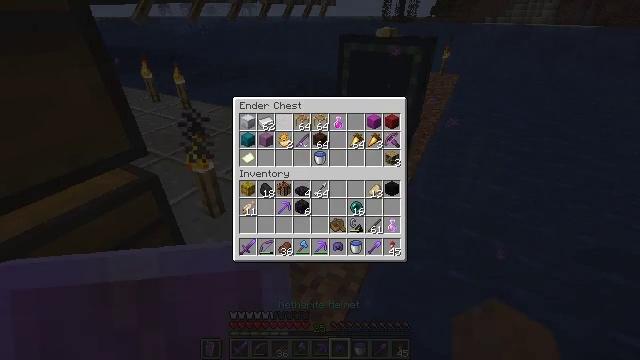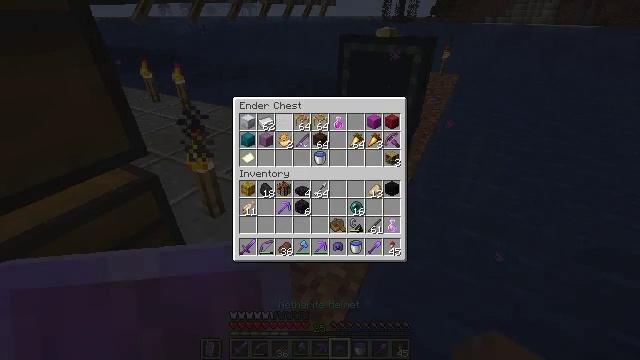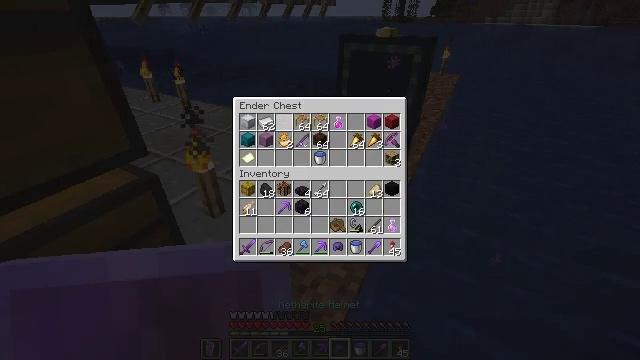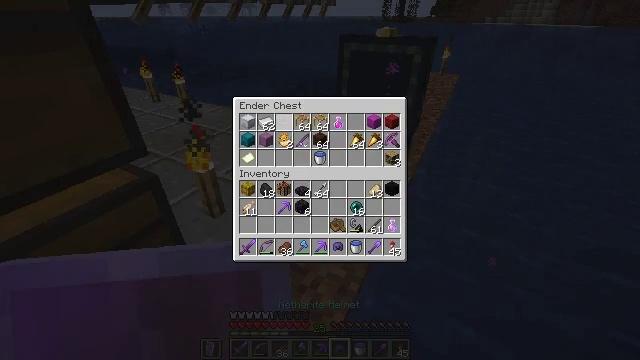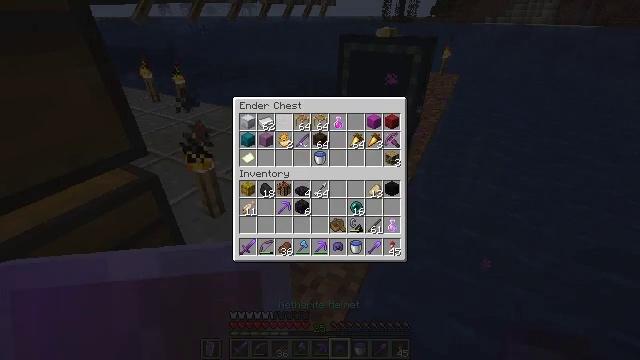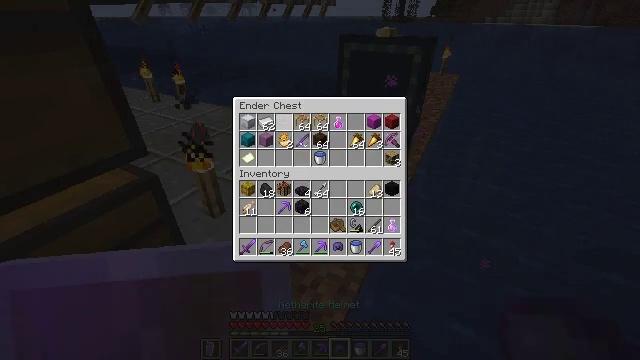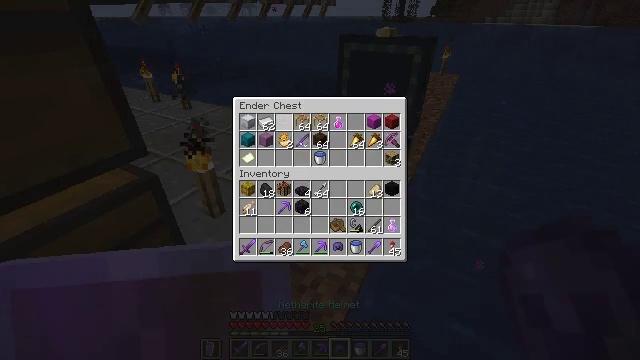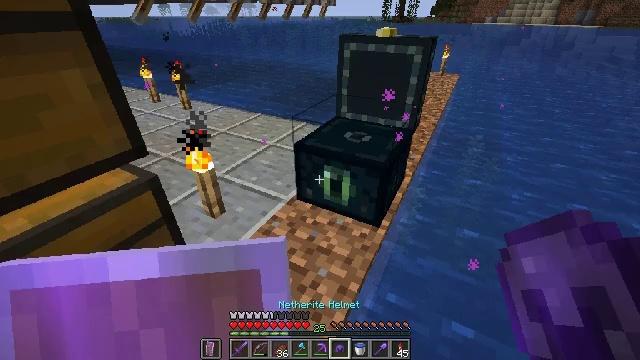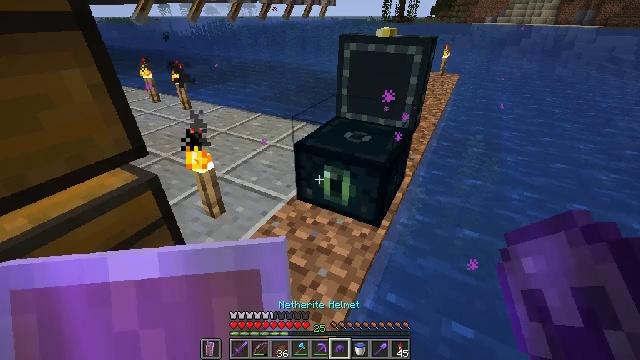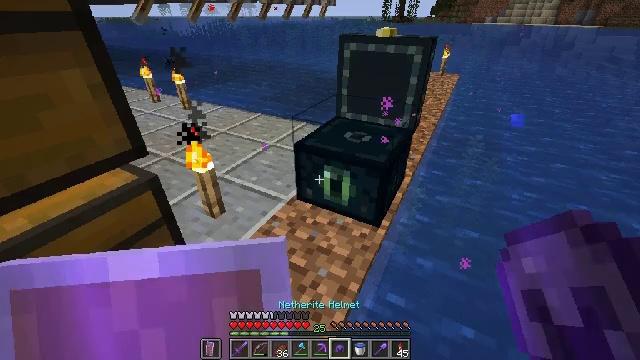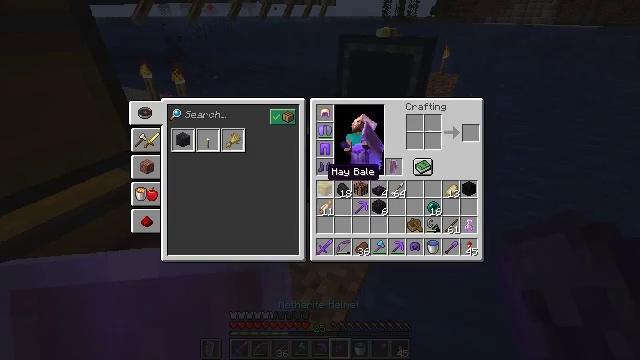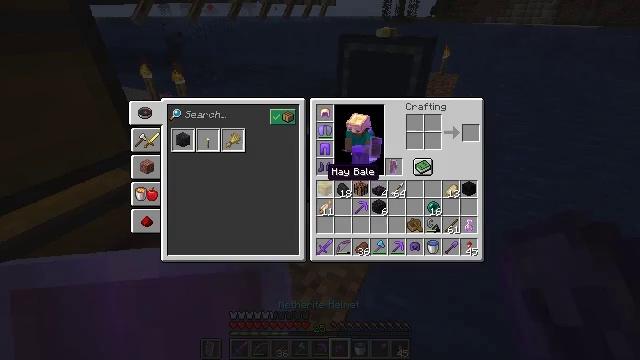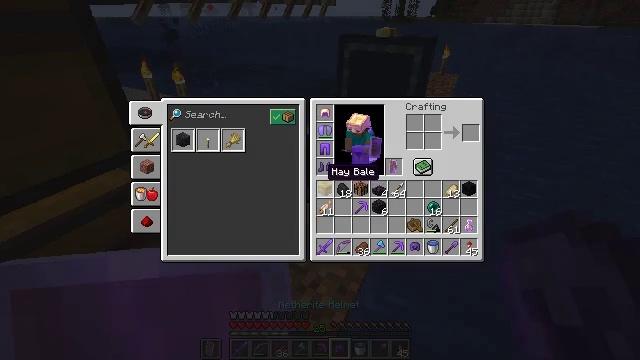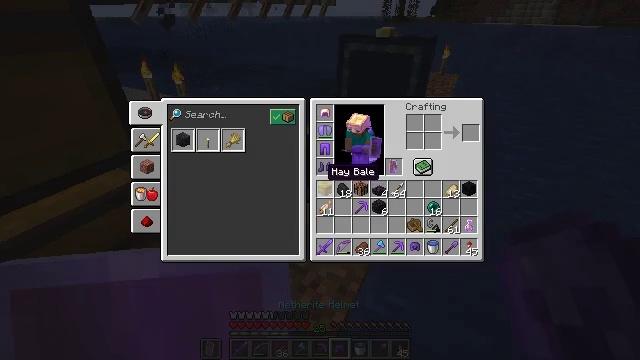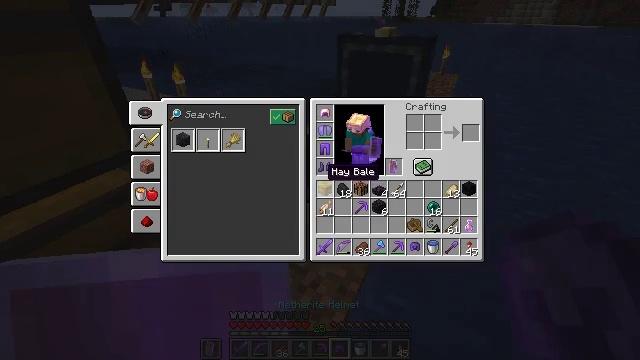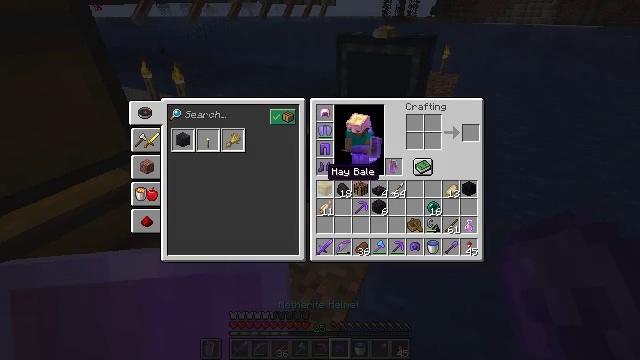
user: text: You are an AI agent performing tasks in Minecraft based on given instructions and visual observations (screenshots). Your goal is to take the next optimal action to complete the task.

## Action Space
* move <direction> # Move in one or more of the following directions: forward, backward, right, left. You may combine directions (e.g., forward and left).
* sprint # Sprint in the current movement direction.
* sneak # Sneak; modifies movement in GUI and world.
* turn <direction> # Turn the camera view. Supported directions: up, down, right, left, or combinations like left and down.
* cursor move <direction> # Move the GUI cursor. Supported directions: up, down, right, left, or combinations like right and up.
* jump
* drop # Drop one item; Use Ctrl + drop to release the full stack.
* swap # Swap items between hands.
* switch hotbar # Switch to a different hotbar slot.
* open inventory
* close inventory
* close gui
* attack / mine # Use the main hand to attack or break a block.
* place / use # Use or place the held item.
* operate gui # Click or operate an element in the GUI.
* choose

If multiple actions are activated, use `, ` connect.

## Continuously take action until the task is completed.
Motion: motion action
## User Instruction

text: Break the ender chest to move it.
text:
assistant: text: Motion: sneak, attack / mine
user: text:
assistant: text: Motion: sneak, attack / mine
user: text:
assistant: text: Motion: no_op
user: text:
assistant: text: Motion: no_op
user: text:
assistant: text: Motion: no_op
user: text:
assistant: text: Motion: no_op
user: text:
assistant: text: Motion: no_op
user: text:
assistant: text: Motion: no_op
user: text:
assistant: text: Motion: no_op
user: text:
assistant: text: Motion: open inventory
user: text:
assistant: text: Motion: open inventory
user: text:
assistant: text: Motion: open inventory
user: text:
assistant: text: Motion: open inventory
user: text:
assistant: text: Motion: no_op
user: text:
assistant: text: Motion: no_op
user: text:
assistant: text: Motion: no_op
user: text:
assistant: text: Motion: turn up
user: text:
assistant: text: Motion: turn up
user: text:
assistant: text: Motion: turn up
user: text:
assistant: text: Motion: sneak, turn right and up
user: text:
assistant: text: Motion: sneak
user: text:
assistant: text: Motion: sneak
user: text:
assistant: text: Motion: sneak, turn up
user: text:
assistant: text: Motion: sneak
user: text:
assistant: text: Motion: sneak
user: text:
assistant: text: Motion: sneak
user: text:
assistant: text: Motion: sneak
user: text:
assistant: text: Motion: sneak
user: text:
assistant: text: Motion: sneak
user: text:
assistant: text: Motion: sneak